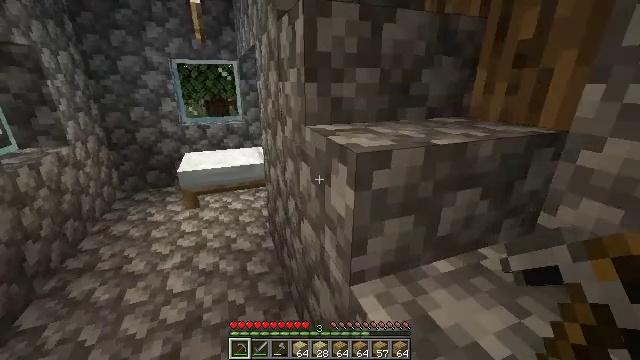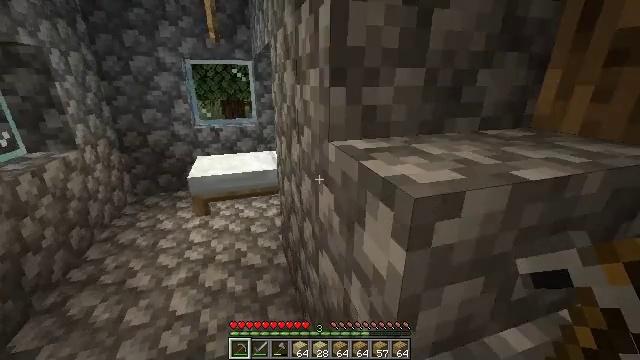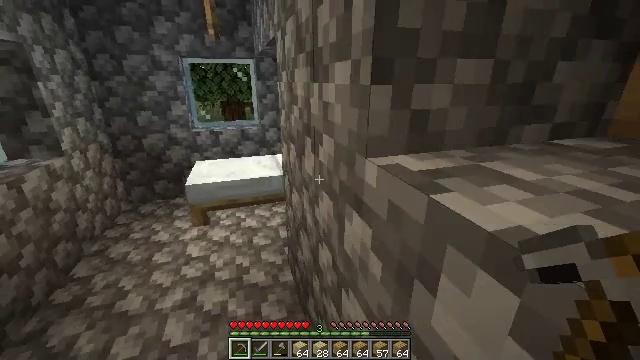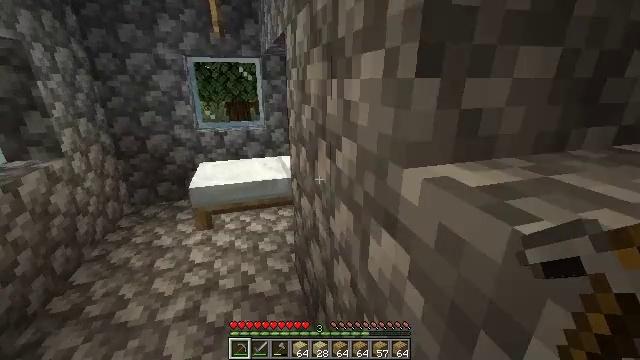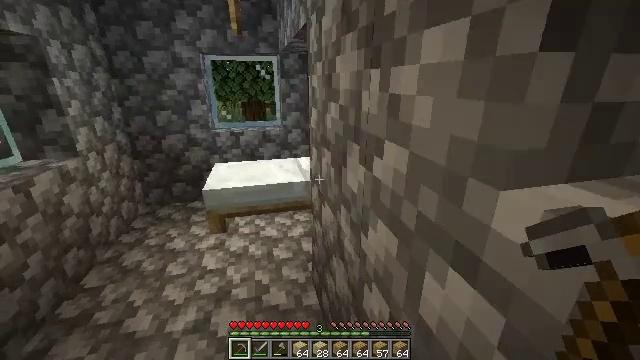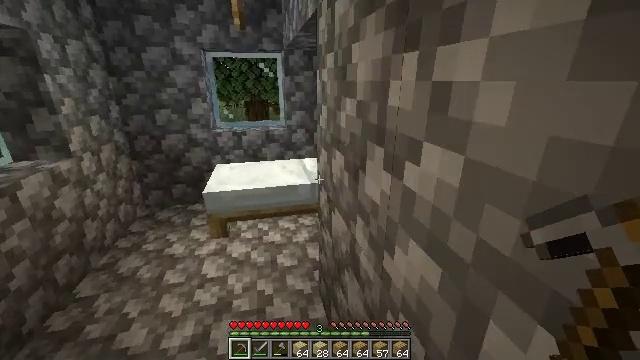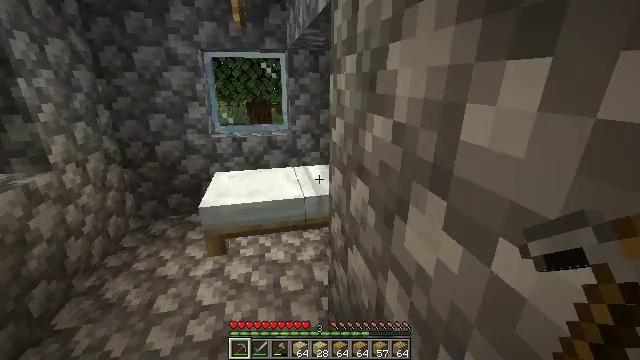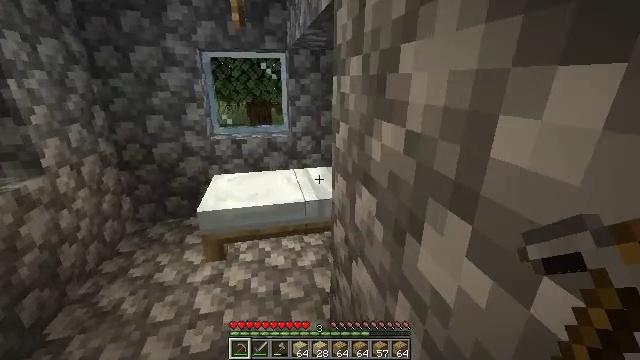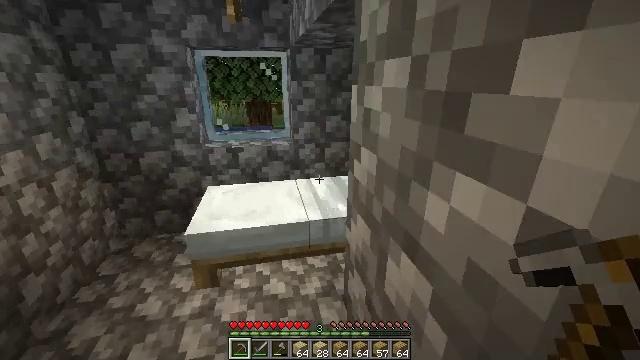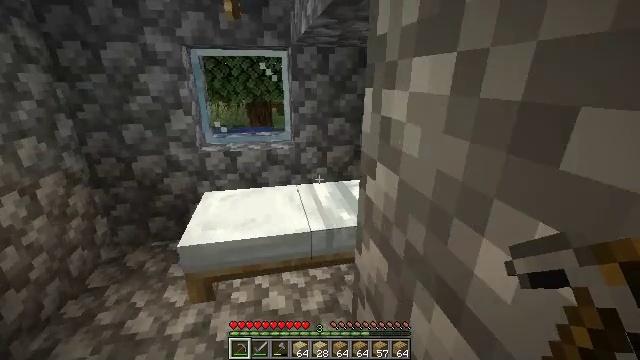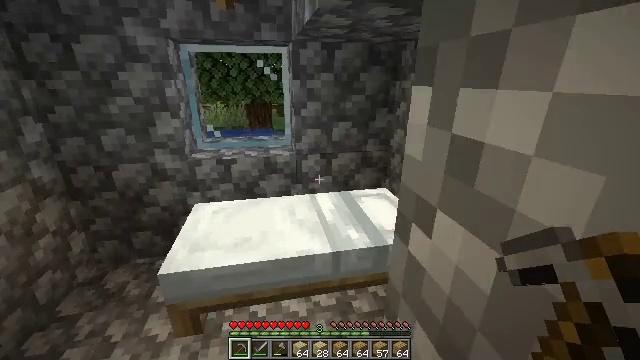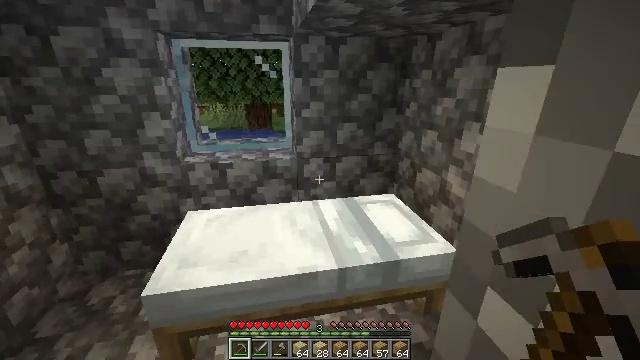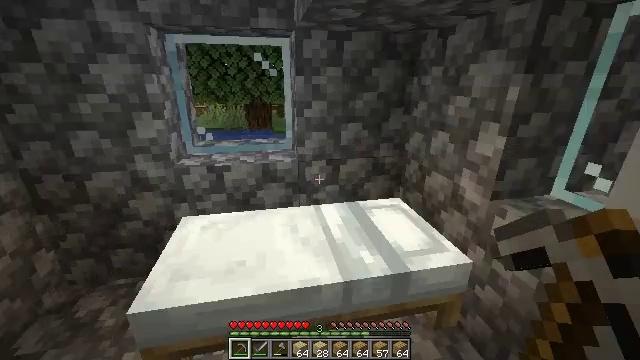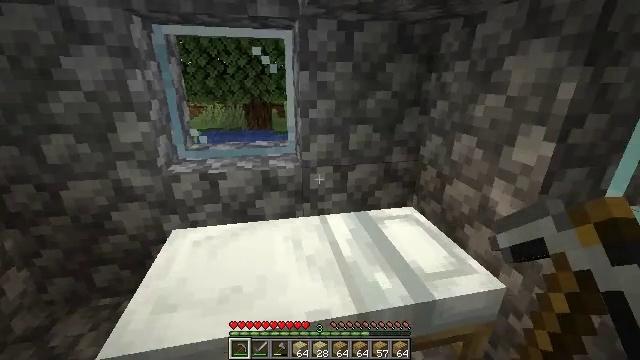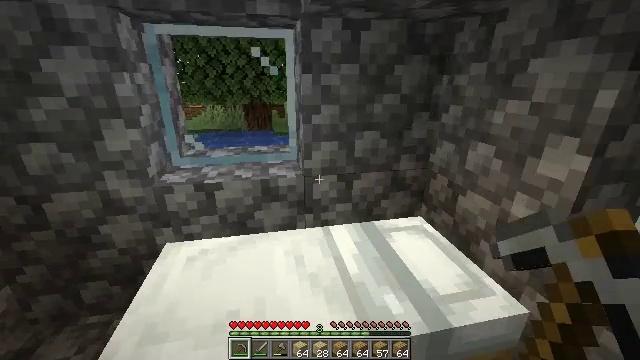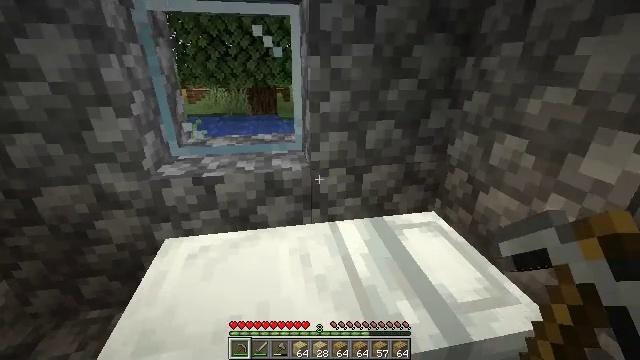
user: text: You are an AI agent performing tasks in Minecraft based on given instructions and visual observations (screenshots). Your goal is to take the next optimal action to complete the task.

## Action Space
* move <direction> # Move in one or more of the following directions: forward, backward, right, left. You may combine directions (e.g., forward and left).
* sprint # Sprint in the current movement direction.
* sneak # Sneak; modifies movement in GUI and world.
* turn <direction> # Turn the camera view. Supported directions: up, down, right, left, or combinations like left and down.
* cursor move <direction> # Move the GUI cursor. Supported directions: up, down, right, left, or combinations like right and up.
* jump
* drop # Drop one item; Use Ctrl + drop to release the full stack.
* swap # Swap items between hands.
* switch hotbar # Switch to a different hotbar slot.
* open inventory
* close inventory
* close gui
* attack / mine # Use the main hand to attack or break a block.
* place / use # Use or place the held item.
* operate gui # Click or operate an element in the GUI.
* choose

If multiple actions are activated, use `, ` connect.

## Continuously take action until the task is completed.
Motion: motion action
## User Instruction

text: Remove the white bed from its place.
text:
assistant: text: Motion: move forward, turn left
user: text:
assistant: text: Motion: move forward
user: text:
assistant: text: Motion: move forward
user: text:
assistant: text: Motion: move forward, turn left
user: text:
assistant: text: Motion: move forward
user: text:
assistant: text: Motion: move forward
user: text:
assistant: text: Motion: move forward
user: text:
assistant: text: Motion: move forward
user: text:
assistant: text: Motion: move forward
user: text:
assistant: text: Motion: move forward
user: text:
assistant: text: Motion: move forward
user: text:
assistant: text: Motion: move forward
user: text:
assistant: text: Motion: move forward
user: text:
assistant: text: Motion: move forward
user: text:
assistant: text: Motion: turn left and down
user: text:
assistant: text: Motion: turn left and down
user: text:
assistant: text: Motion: turn down
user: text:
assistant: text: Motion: no_op
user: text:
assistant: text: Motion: no_op
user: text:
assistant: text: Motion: attack / mine
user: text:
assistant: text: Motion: attack / mine
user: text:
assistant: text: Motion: attack / mine
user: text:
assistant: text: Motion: attack / mine
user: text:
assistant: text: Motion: attack / mine
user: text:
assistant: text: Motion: attack / mine
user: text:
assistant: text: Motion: attack / mine
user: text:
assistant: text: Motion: attack / mine
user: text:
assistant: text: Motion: no_op
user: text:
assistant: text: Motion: turn down
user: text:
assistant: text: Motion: turn down